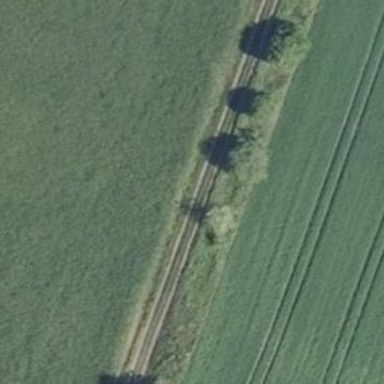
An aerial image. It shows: Row of trees in natural setting.